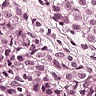
Metastatic tissue present: yes